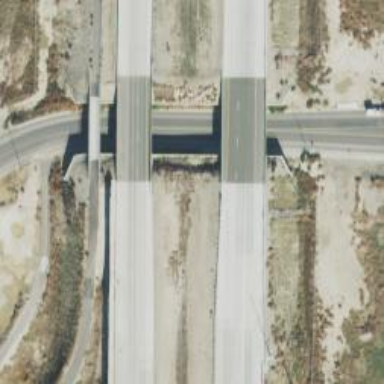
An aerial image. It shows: Trunk highway with expressway features.